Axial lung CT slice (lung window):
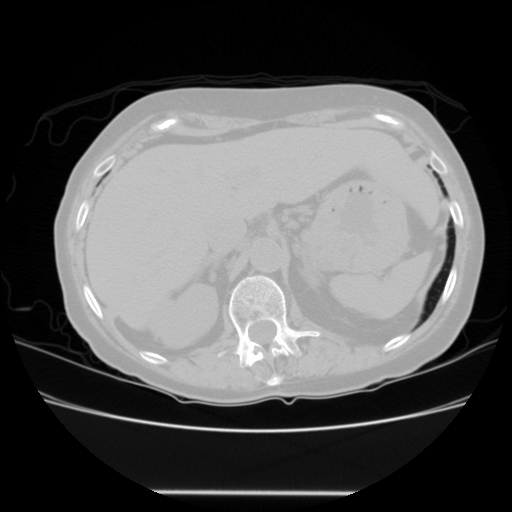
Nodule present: no